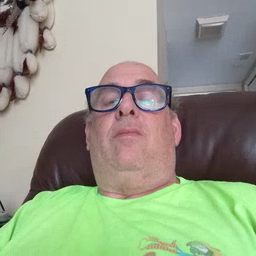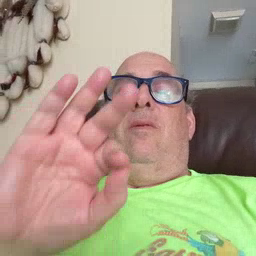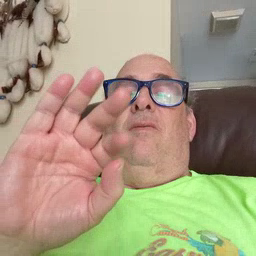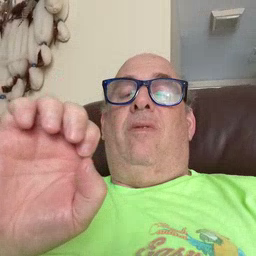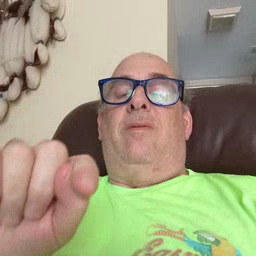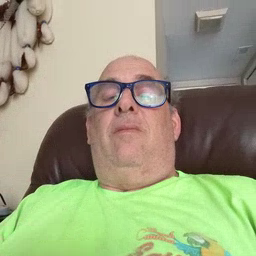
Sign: feet